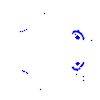
Particle: proton